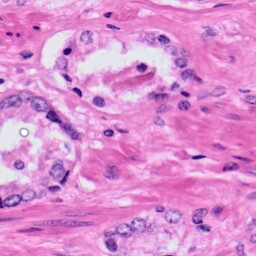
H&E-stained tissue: Prostate